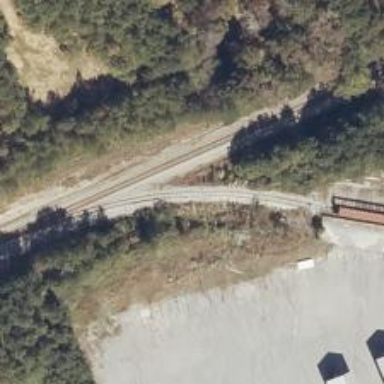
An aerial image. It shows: Rail spur service.